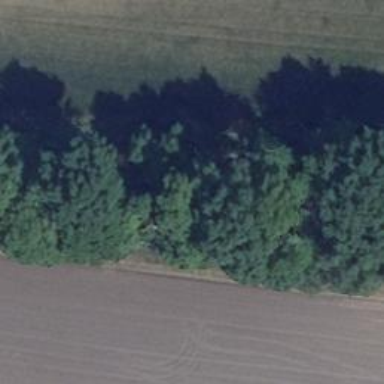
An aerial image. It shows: Grassy track.